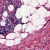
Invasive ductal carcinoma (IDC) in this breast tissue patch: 1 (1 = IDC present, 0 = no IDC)